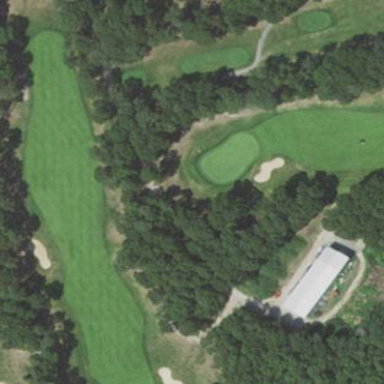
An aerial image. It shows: Grassy area designated as golf fairway.